Question: I have a problem with the size of the plot that is on the right side of the picture bellow. I've tried to make it smaller using ctrl and - , but it made everything smaller. How do I make just the plot window smaller so I could see the whole thing?
Here is my code:
'''
using Plots
t=0:1:10
y = sin.(t)
p=plot(t,y,xtick=1:10)
'''

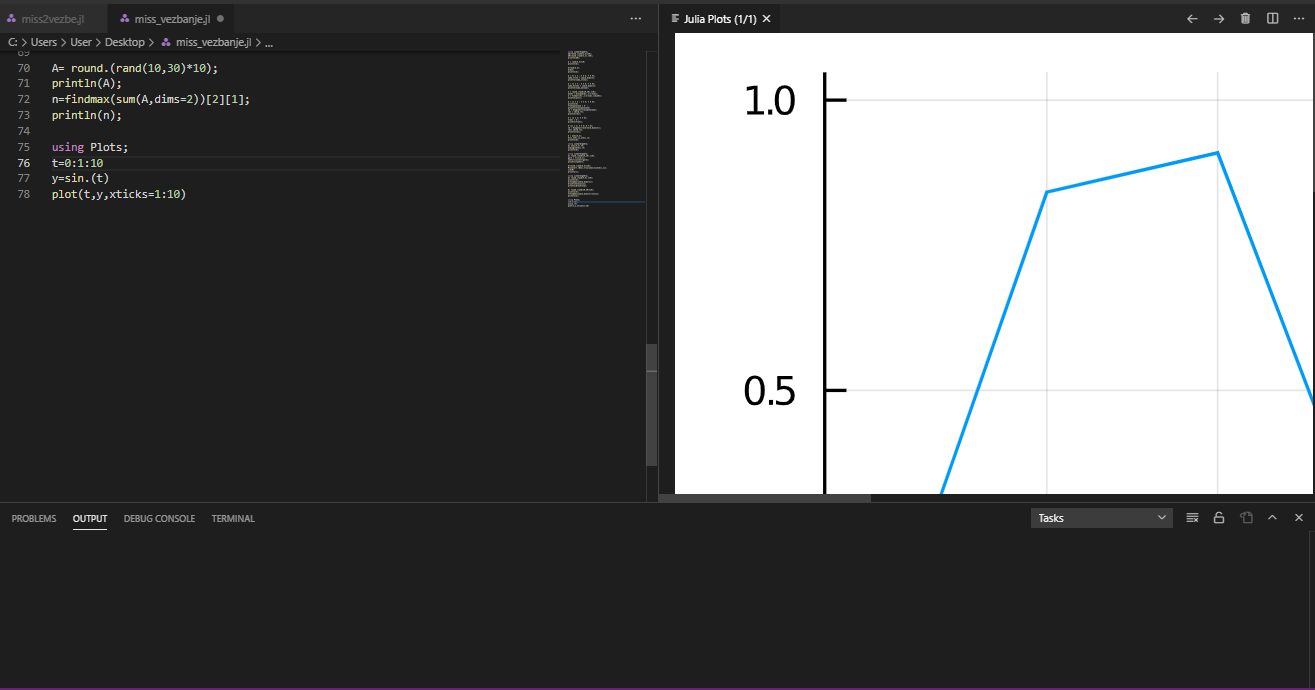
Answer: Just use 'plot!(size=...)' as here:
'''
using Plots
t=0:10
p=plot(t,sin.(t),xtick=1:10)
plot!(size=(350,200))
'''
<URL>
Yet another option, if you need interactivity, is to select an interactive backend. For an example you could try 'Plots.plotlyjs()' before issuing the 'plot' command.